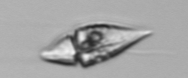
Label: Amphidinium